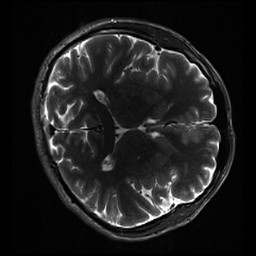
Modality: inplaneT2
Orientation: axial